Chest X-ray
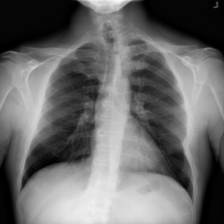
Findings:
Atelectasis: negative
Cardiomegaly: negative
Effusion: negative
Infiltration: negative
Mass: negative
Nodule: negative
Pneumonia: negative
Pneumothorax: negative
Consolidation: negative
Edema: negative
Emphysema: negative
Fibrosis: negative
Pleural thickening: negative
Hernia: negative